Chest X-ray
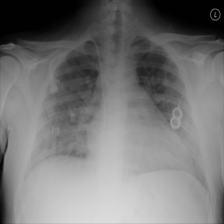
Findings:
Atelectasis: negative
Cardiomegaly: negative
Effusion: negative
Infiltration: positive
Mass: negative
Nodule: negative
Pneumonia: negative
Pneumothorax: negative
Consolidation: negative
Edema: positive
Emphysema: negative
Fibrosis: negative
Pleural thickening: negative
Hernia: negative